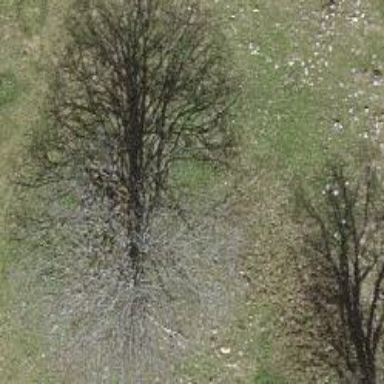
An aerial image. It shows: Beautiful tree in nature.